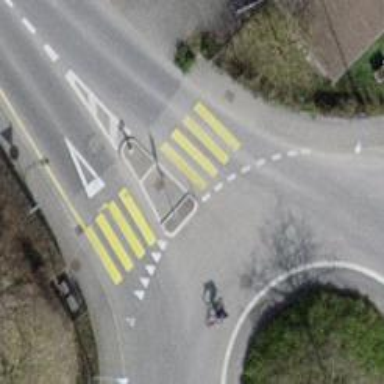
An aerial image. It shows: Marked footway crossing with central island.